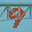
Label: 9